Interaction volume radius: 10 \u00c5
Interaction volume height: 40 \u00c5
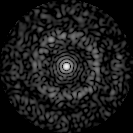
Disorder parameter: 0.8416